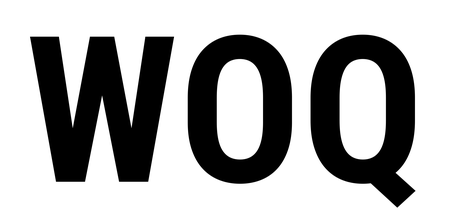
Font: Roboto_Condensed_Bold